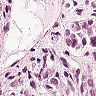
Metastatic tissue present: yes